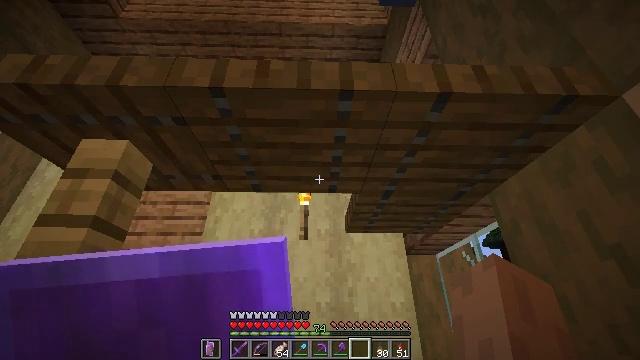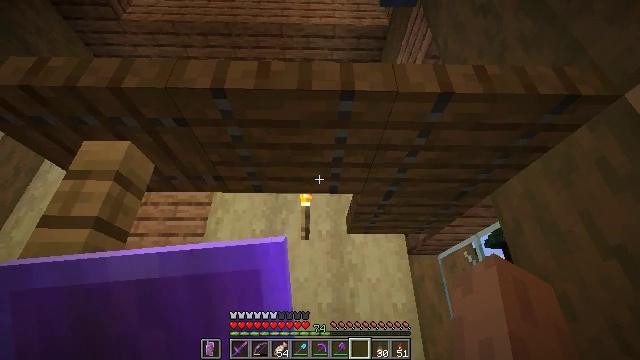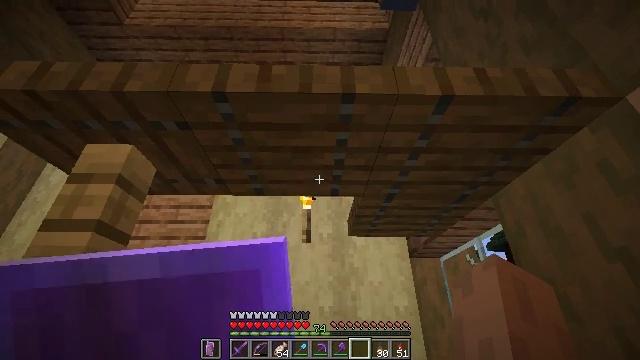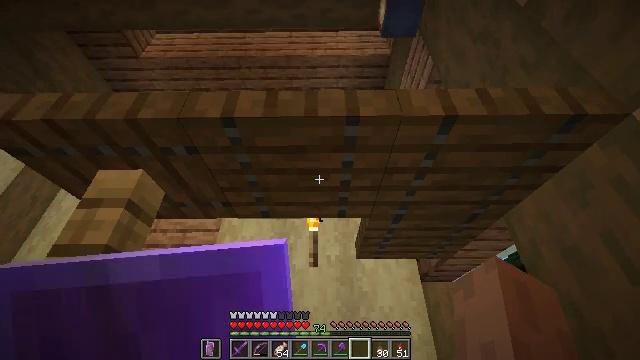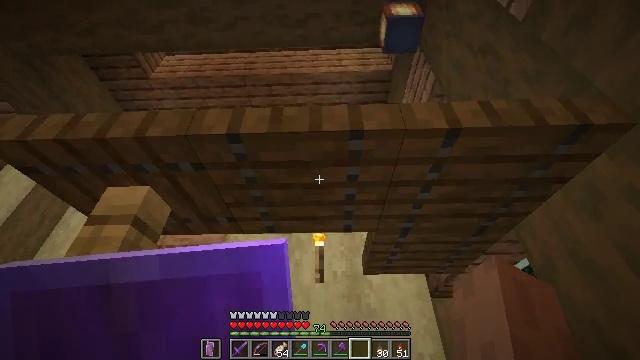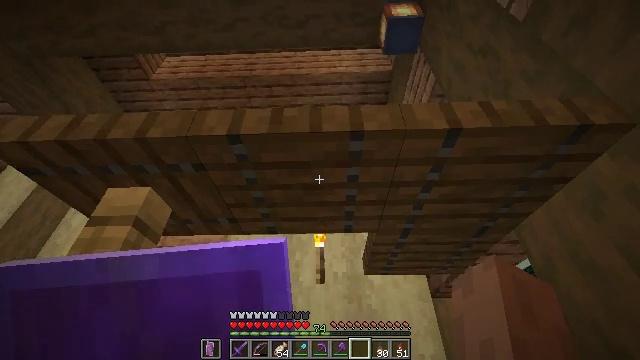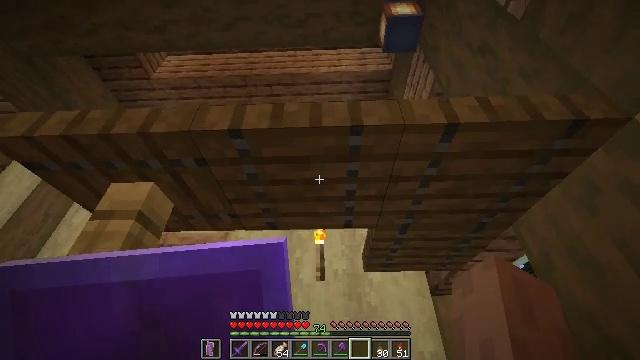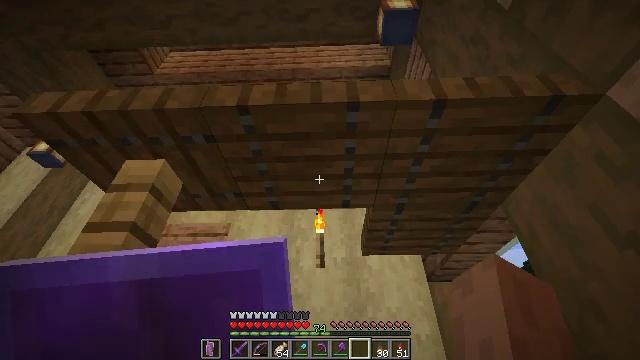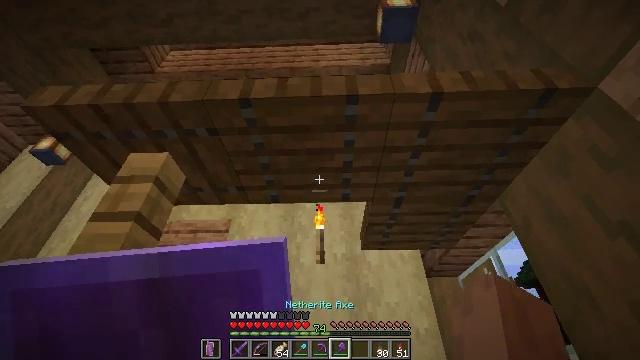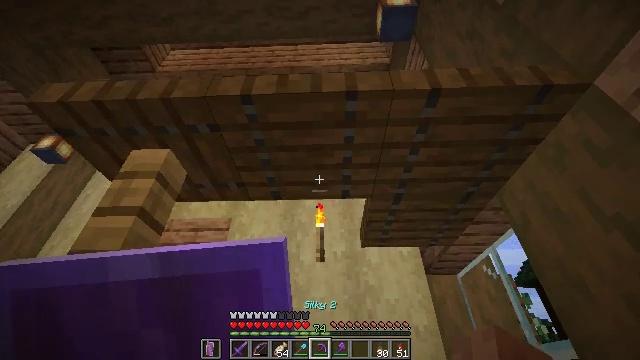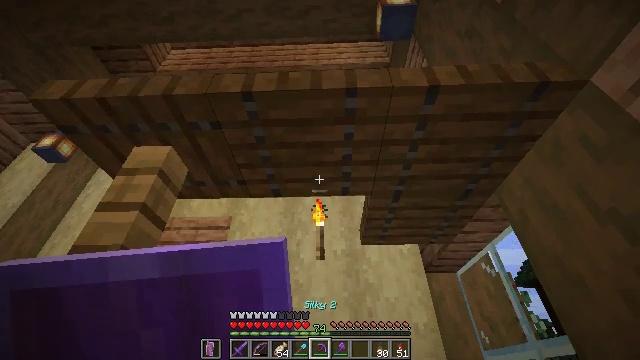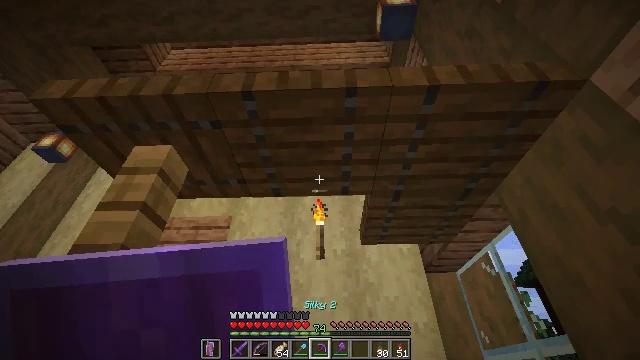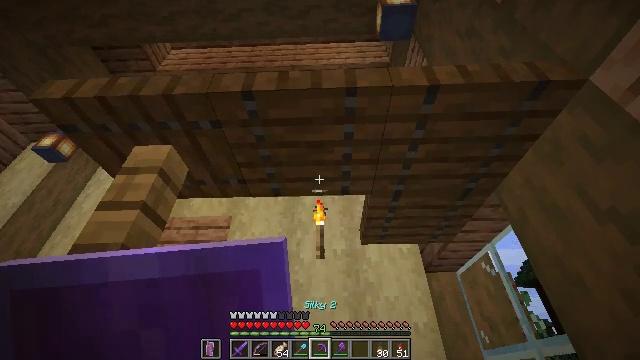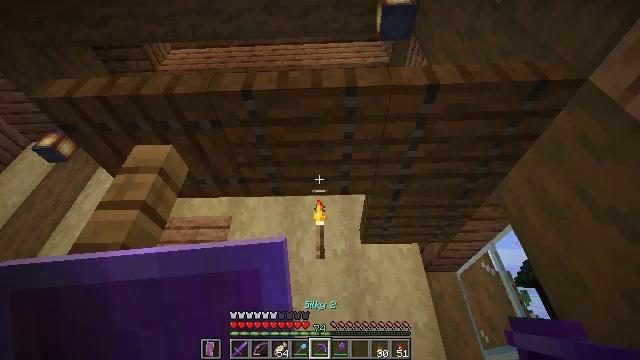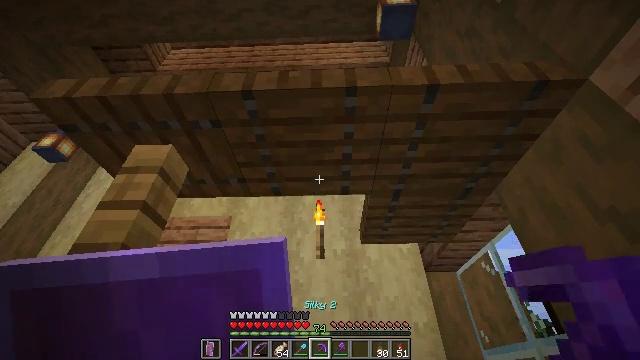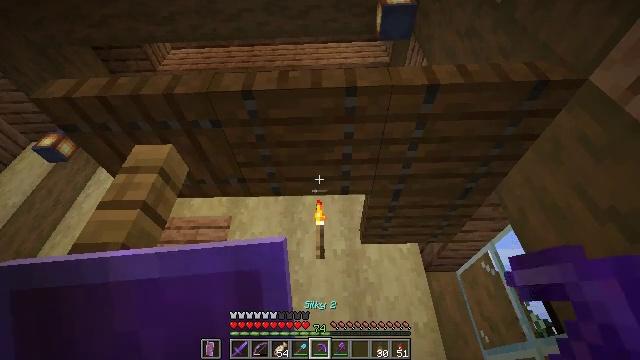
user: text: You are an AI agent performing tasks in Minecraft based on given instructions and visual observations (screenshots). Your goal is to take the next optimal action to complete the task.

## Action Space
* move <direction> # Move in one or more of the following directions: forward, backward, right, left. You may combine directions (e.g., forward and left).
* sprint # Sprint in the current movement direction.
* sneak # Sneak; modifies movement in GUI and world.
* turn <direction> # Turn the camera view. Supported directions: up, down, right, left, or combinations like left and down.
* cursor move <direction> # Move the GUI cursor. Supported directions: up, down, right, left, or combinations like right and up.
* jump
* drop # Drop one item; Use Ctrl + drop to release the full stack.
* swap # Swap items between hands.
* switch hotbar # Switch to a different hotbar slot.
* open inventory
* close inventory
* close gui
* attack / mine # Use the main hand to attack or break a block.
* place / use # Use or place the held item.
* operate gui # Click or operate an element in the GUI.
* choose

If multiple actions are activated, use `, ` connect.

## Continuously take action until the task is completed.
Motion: motion action
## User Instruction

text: Attack the spruce trapdoor to gather it.
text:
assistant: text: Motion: no_op
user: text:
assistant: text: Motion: no_op
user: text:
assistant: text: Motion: turn left and up
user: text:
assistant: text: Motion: turn left and up
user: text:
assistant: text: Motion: sneak
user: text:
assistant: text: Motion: sneak
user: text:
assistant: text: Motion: sneak
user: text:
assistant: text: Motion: sneak
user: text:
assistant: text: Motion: sneak
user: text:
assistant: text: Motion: sneak
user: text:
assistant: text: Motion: sneak
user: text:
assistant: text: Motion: sneak
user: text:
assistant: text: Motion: sneak
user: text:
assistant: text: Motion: sneak
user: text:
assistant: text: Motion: sneak
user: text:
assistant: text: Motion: sneak
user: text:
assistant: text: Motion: sneak
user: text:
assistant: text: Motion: sneak
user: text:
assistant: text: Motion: sneak
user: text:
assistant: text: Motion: sneak
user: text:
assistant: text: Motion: sneak
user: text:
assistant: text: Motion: sneak
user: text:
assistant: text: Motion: sneak
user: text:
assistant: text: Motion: sneak
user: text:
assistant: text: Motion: sneak, turn up
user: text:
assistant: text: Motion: sneak, turn up
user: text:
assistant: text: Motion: sneak, turn up
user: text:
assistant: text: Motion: sneak
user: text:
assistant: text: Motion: sneak, attack / mine
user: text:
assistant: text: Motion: sneak, attack / mine